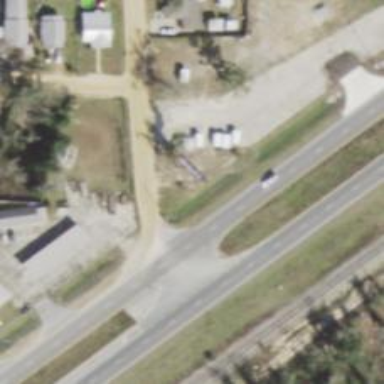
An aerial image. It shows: Road with stop sign.